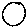
Label: circle